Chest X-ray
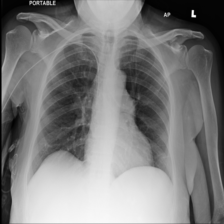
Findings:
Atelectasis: negative
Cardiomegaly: negative
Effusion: negative
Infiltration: negative
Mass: negative
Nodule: negative
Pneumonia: negative
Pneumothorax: negative
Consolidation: negative
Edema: negative
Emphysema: negative
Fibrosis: negative
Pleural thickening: negative
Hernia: negative